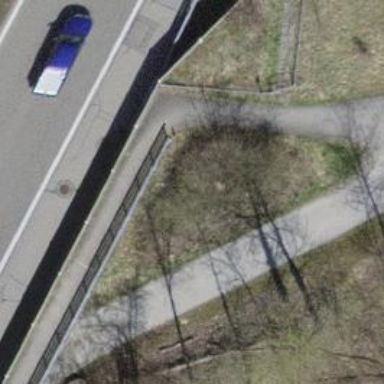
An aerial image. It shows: Asphalt footway.